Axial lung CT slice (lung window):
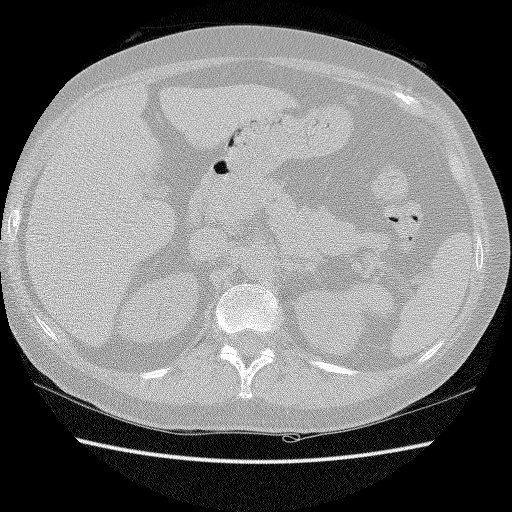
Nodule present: no